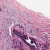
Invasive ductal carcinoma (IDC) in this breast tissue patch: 1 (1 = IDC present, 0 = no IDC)